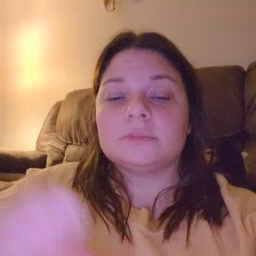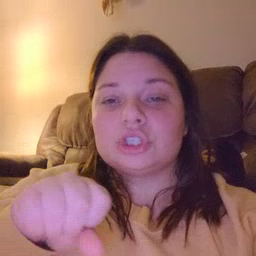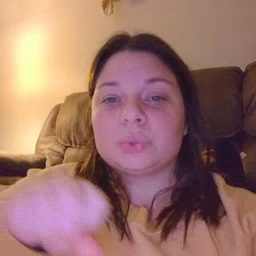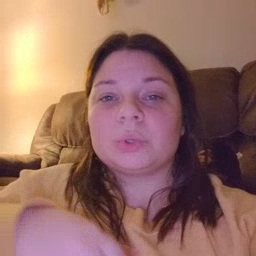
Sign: shoe